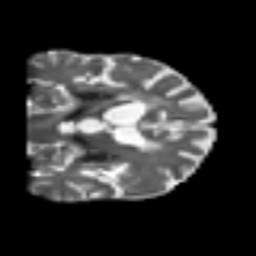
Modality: T2w
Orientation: coronal
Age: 77
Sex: male
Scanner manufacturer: siemens
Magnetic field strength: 3 T
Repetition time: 4.999 s
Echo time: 0.07946 s